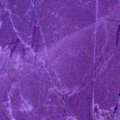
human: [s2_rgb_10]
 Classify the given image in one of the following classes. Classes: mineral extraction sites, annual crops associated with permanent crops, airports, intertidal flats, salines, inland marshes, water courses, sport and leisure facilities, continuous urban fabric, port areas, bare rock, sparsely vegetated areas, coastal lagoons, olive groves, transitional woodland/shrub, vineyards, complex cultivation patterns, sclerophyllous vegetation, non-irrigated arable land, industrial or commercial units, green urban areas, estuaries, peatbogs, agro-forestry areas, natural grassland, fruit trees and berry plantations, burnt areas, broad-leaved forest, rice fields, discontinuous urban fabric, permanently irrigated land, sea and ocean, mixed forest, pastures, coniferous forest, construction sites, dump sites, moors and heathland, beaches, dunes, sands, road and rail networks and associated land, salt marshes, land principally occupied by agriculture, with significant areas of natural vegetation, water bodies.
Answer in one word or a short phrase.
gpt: sea and ocean